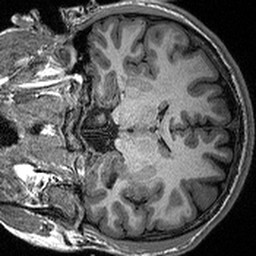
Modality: T1w
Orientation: coronal
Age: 18
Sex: male